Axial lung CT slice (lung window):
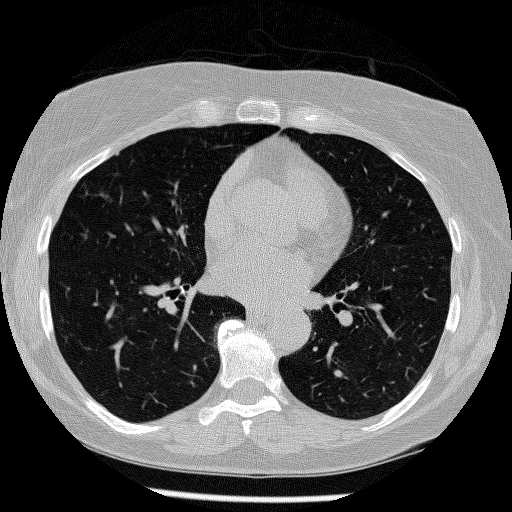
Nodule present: no